Question: I have a column chart rendered through Highcharts with multiple categories and multiple series. While Highcharts graciously groups and aligns the series data by categories, there does not appear to be a configuration option that would allow setting a background color for the category groupings.
I'd like to achieve a zebra striping by category, like this crude mockup I made in Photoshop®️:

Here's a <URL>, and my current chart configuration:
'''
var chartOptions = {
"chart": {
"type": "column"
},
"title": {
"text": ""
},
"credits": {
"enabled": false
},
"subtitle": {
"text": ""
},
"xAxis": {
"categories": [
"Category 1",
"Category 2",
"Category 3",
"Category 4",
"Category 5",
"Category 6"
],
"opposite": true
},
"yAxis": {
"title": {
"text": "Score"
},
"tickPixelInterval": 40
},
"plotOptions": {
"column": {
"pointPadding": 0.2,
"borderWidth": 0
}
},
"series": [
{
"name": "Series 1",
"data": [22.735, 5.9, -18.71, -41.17, -0.865, -6.03]
},
{
"name": "Series 2",
"data": [20.67, 5.46, -17.15, -37.66, -0.79, -5.52]
},
{
"name": "Series 3",
"data": [29, 2, -20, -29, -2, 16]
}
]
};
'''
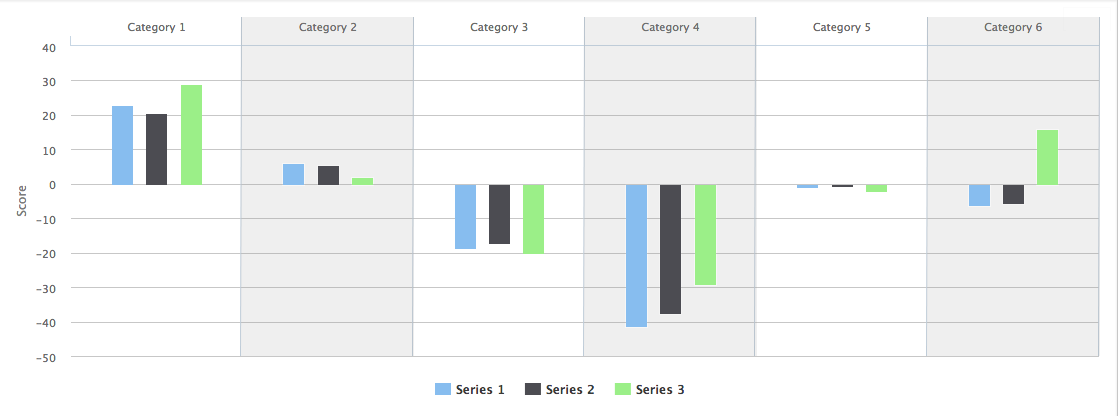
Answer: You can use the <URL> option on 'xAxis':
'''
"xAxis": {
"categories": [
"Category 1",
"Category 2",
"Category 3",
"Category 4",
"Category 5",
"Category 6"
],
"opposite": true,
alternateGridColor: '#CCC'
'''
If you look at the <URL> there are quite a few different properties you can use.
<URL>